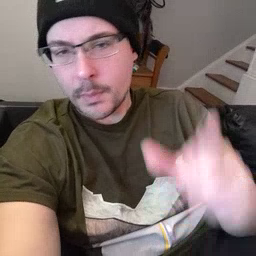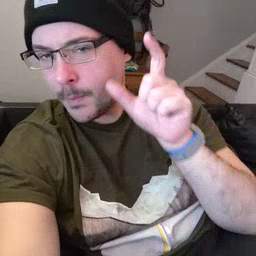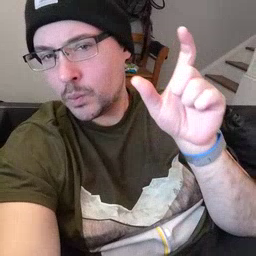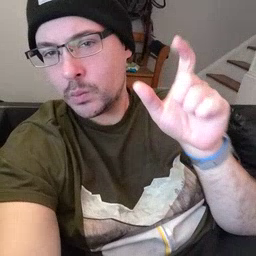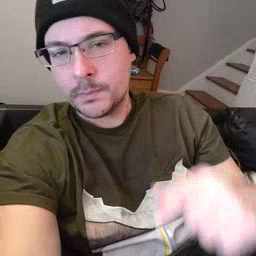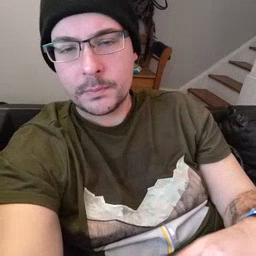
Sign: moon